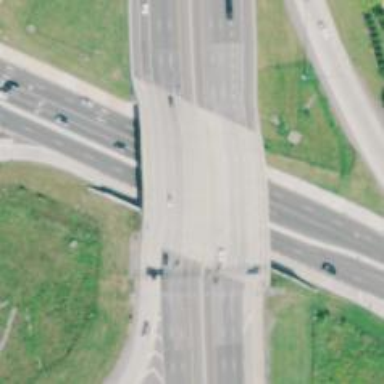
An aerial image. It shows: Bridge over motorway.